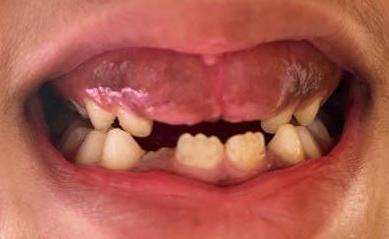
Condition: hypodontia